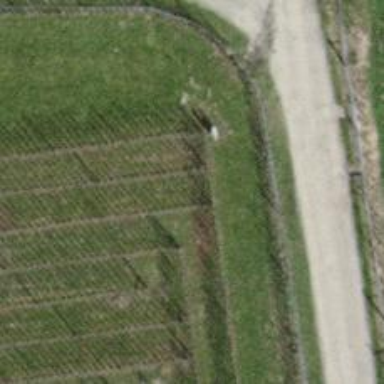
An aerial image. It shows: Footway covered with grass.